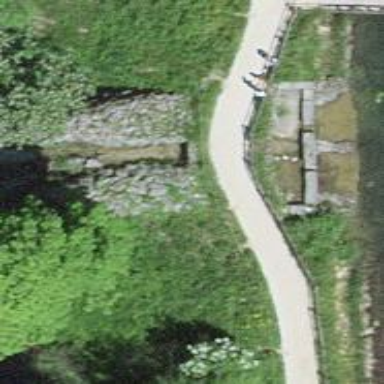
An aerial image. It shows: Culvert underpass for canal.